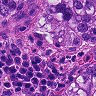
Metastatic tissue present: yes